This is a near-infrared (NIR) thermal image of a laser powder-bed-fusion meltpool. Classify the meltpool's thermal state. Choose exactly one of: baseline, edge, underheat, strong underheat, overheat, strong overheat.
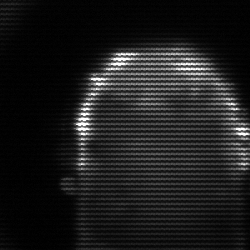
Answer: baseline